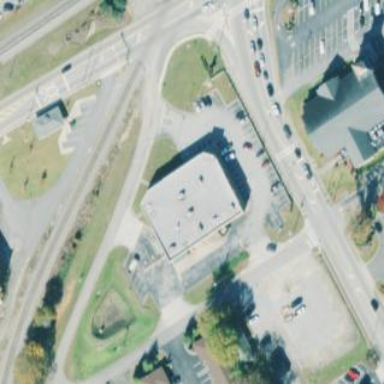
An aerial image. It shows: Pharmacy building providing healthcare services.